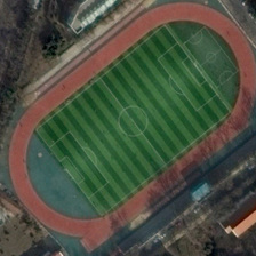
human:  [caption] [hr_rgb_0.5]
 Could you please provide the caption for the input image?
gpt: There are several houses on the side of the playground.

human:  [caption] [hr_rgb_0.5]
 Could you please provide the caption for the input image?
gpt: There are several houses on the side of the playground.

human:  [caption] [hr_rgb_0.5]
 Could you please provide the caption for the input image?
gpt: There are some houses near the playground.

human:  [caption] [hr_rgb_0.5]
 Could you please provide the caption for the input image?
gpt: There are some houses on the side of the playground.

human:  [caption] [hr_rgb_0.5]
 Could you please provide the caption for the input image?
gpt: There are several houses on the side of the playground.